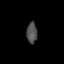
Tissue: lung
Cell type: T cells
Senescence score: 0.1995
Nuclear area (px): 220
Mean DAPI intensity: 76.827